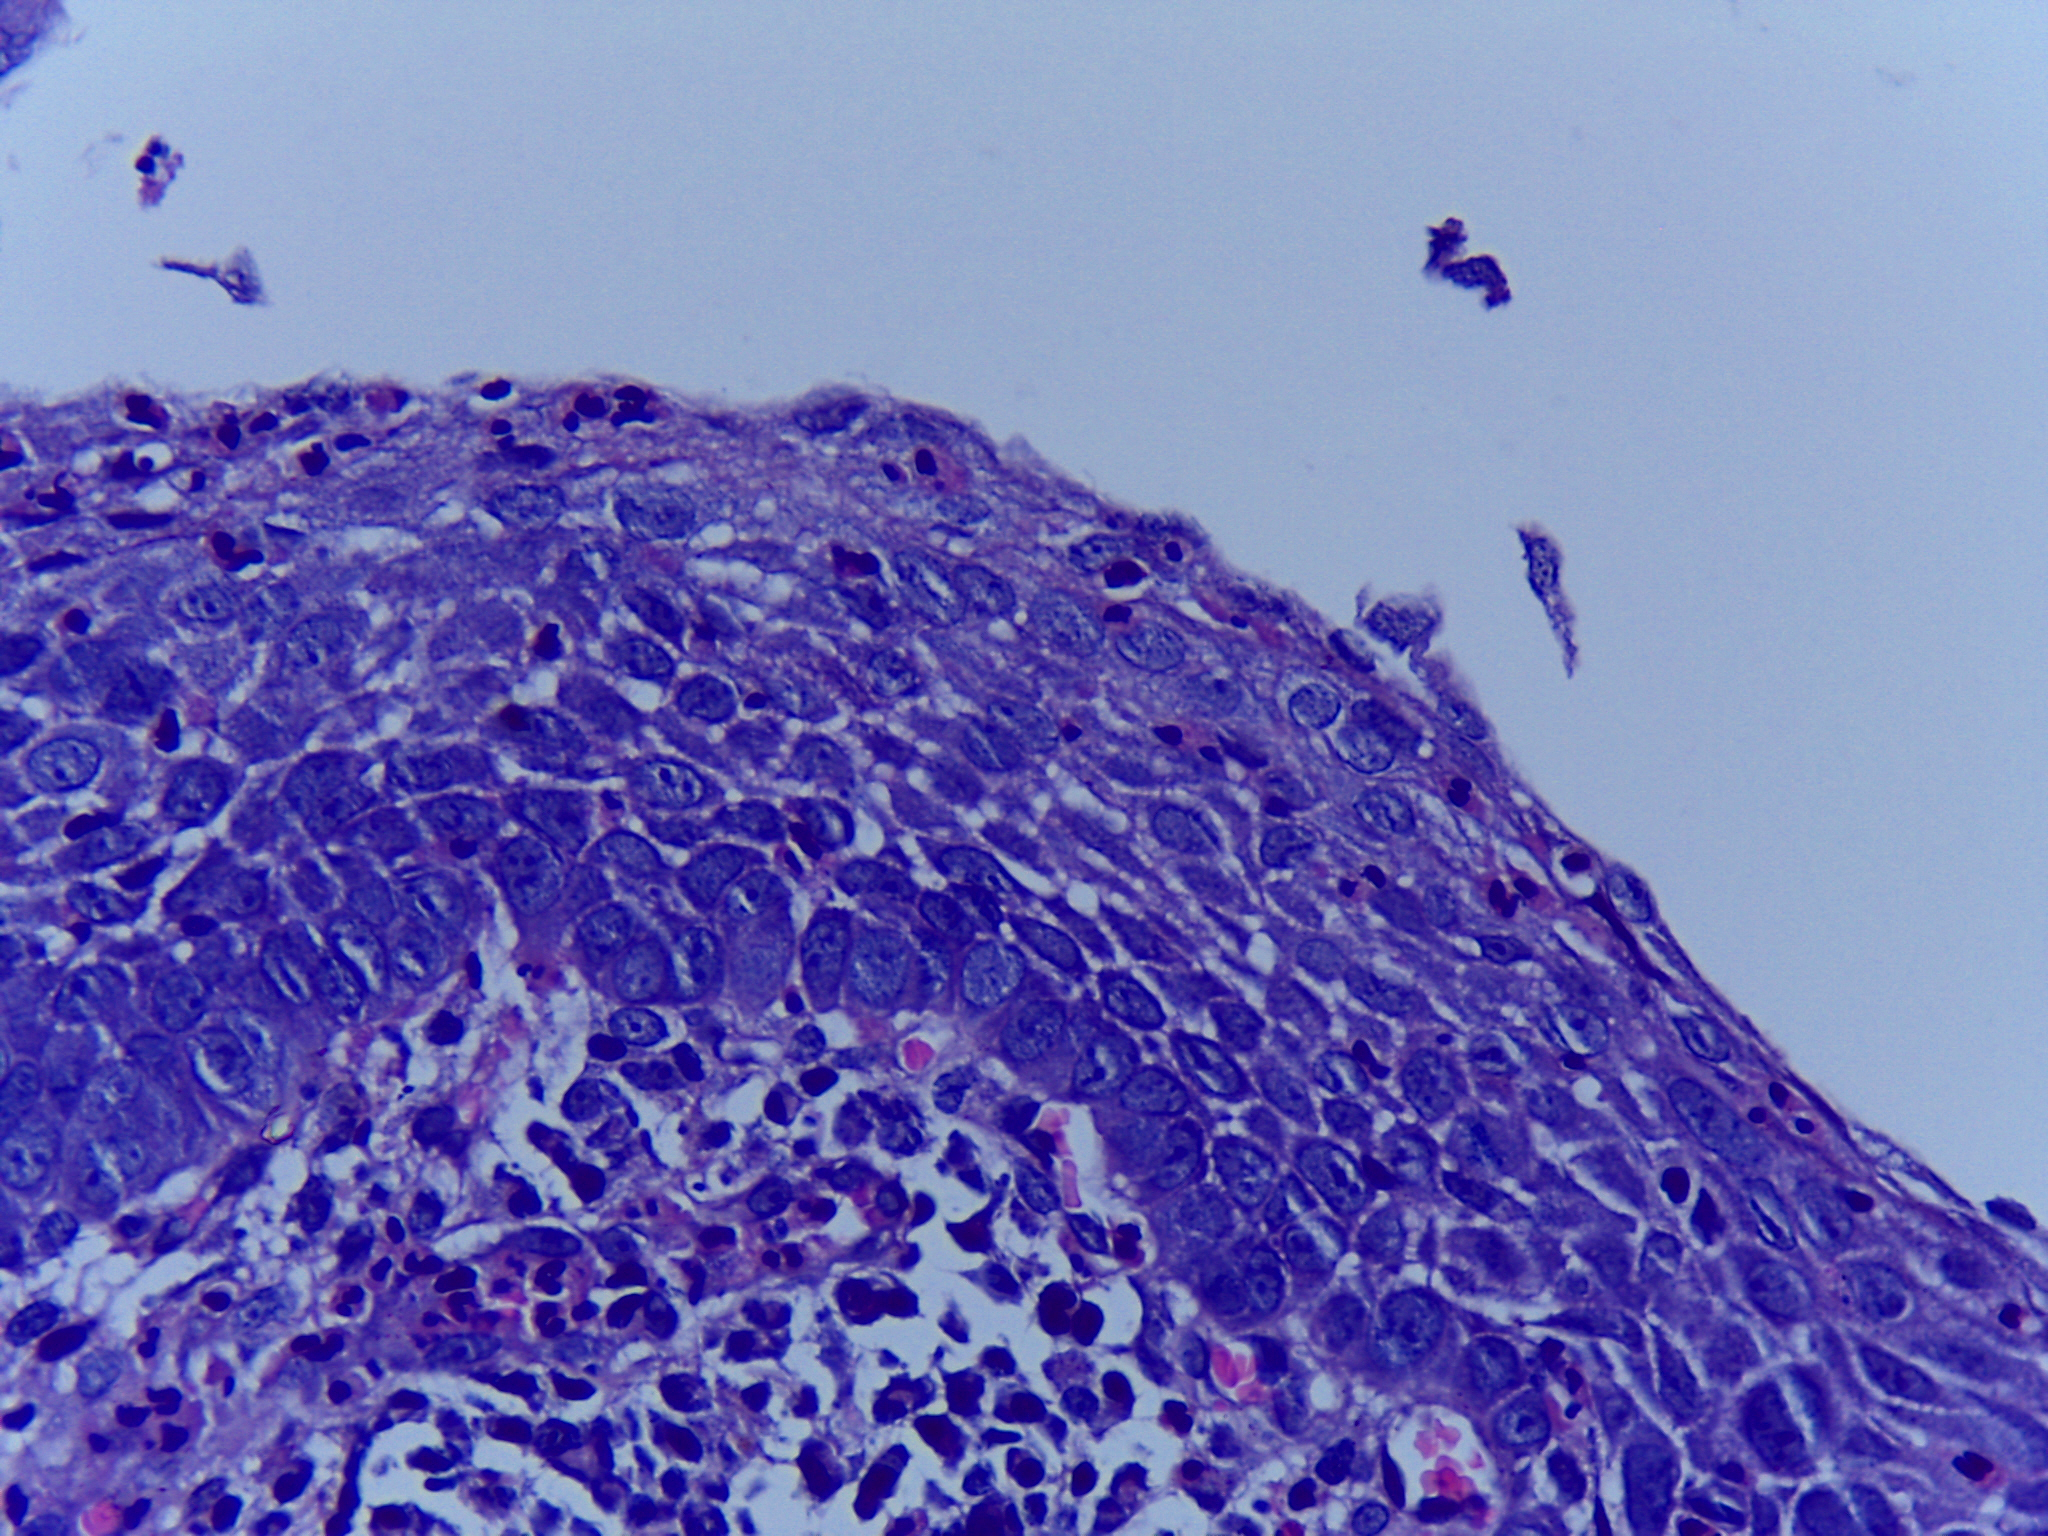
Diagnosis: OSCC